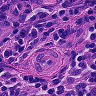
Metastatic tissue present: no